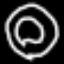
Label: donut